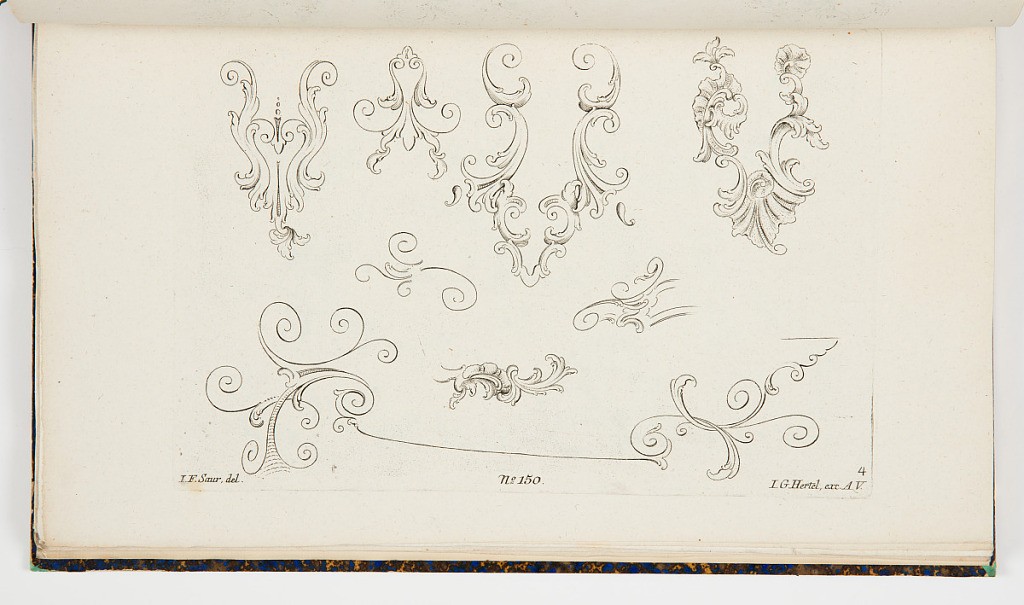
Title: Ornament Designs
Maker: I. F. Saur, German, active 18th century
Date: mid- 18th century
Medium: Etching on off-white laid paper
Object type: Print
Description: Designs for ornament motifs. The plate is signed and numbered.